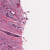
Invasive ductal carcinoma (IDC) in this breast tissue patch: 1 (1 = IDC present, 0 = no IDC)